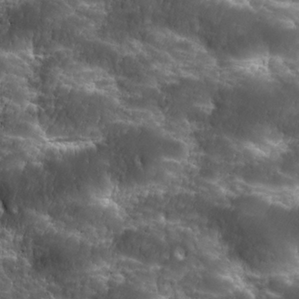
Label: non_frost